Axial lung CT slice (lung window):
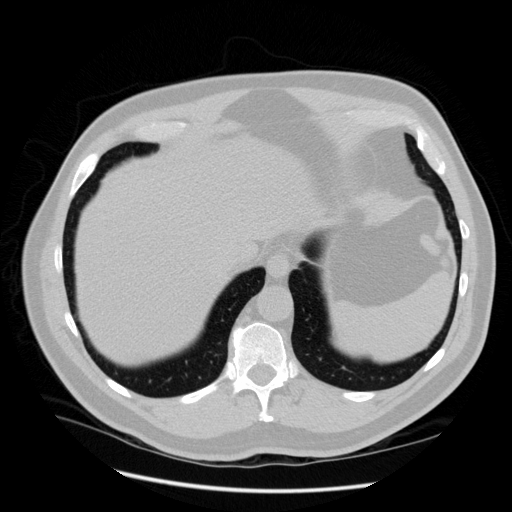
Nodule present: no